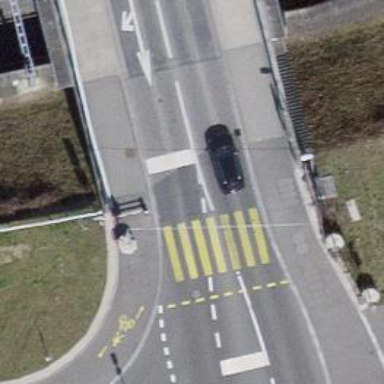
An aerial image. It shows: Crossing with traffic signals.